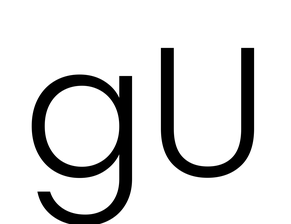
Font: Poppins-Light